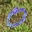
Label: 0